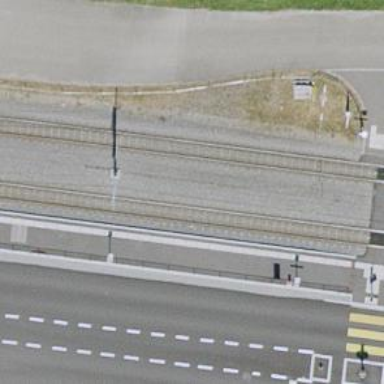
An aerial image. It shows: Tram railway with 1 track and contact lines for electrification.